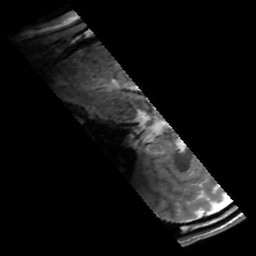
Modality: T2w
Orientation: sagittal
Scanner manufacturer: siemens
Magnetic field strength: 6.98 T
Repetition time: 5.65 s
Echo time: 0.044 s